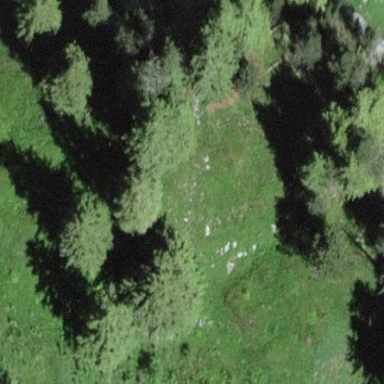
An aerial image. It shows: Patch of scrub vegetation.